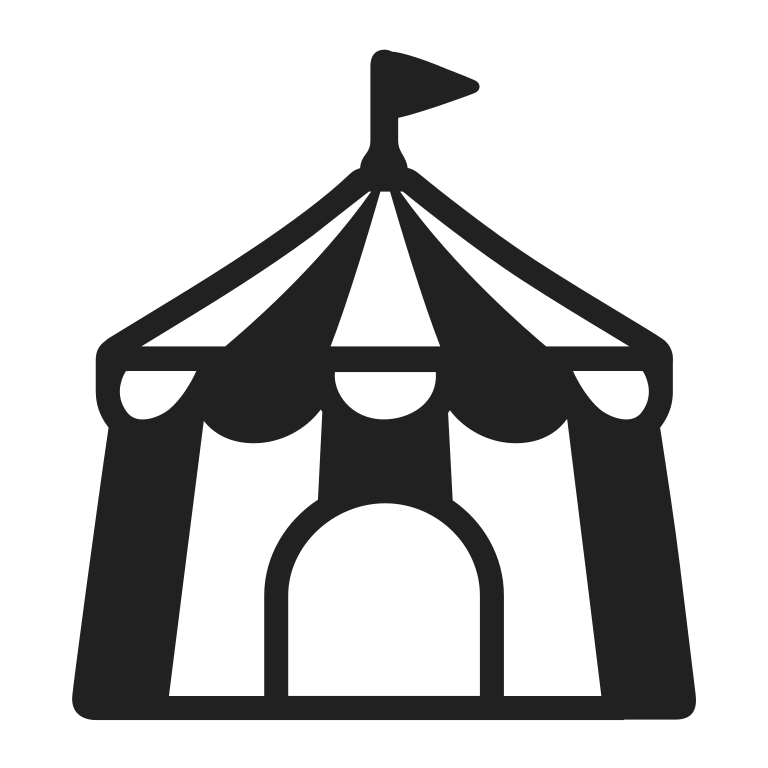
circus tent high contrast